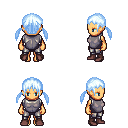
a pixel art fantasy rpg character, female body template, human, tanned skin, steel chest armor, metal pants, white cyan twin-tailed hairstyle, maroon shoes, four views (front, back, left, right), 2x2 character sprite sheet, small pixel art, hard edges, no anti-aliasing